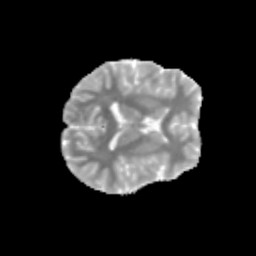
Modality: MD
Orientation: axial
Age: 13
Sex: female
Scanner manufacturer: siemens
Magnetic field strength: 3 T
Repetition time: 3.8 s
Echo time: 0.07 s